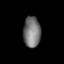
Tissue: lung
Cell type: Epithelial cells
Senescence score: 0.1872
Nuclear area (px): 521
Mean DAPI intensity: 118.138